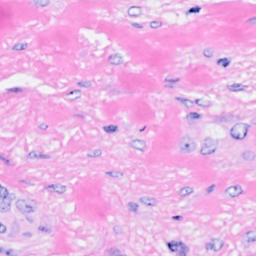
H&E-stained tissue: Breast